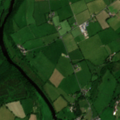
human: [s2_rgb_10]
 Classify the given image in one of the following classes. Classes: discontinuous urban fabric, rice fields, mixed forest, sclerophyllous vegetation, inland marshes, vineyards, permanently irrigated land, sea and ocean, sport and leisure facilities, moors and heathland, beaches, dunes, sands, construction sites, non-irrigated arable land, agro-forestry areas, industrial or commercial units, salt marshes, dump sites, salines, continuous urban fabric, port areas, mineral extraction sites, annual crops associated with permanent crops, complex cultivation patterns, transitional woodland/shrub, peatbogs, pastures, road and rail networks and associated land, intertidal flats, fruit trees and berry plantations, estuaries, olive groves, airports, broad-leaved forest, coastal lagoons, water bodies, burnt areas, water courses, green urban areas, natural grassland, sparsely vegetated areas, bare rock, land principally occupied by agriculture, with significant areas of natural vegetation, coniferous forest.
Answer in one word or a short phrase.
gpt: pastures, land principally occupied by agriculture, with significant areas of natural vegetation